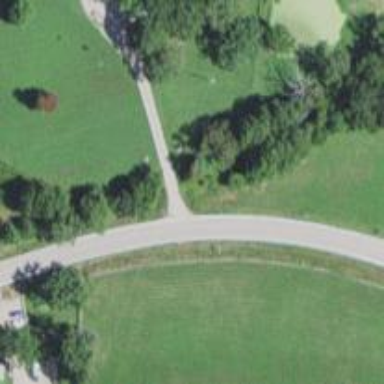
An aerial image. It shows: Asphalt road classified as tertiary.